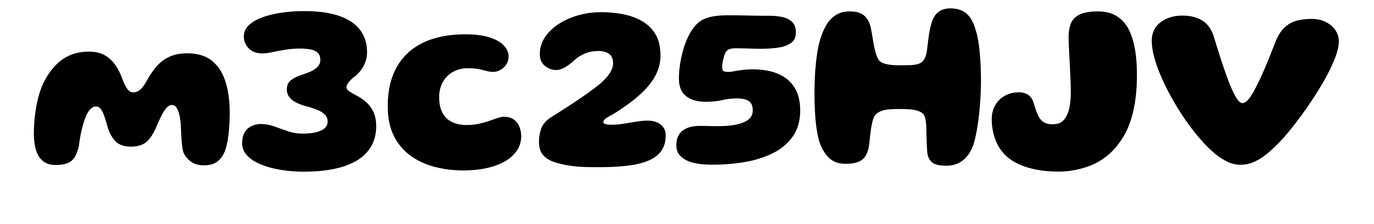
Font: Gluten_Bold